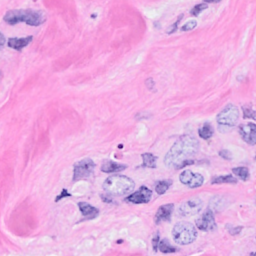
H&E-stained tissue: Breast